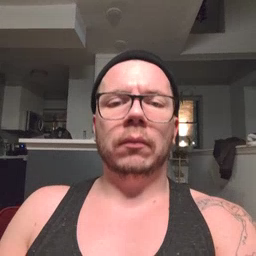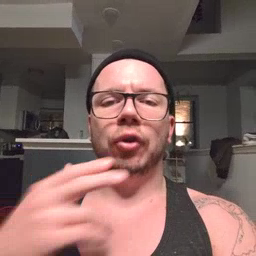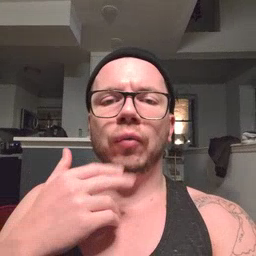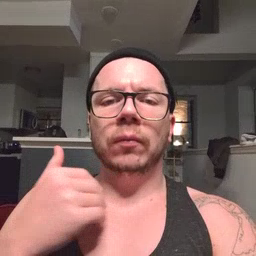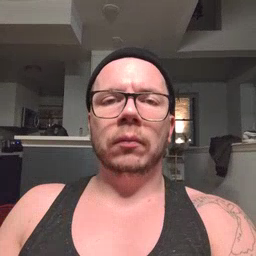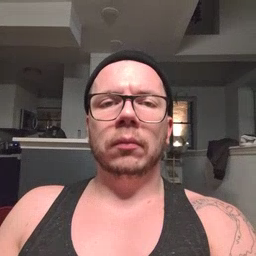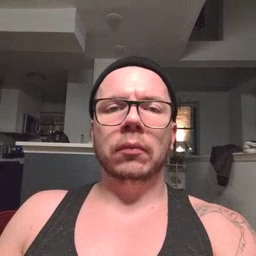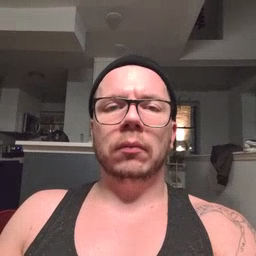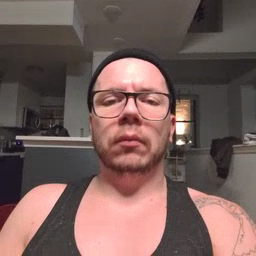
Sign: cute